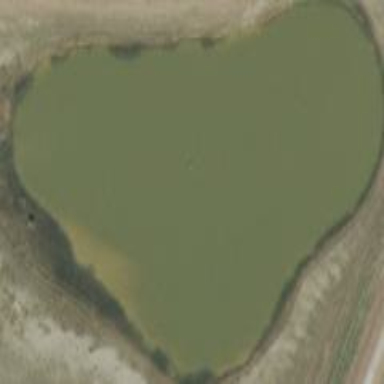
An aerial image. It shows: Lake with natural water.